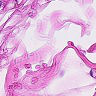
Metastatic tissue present: no